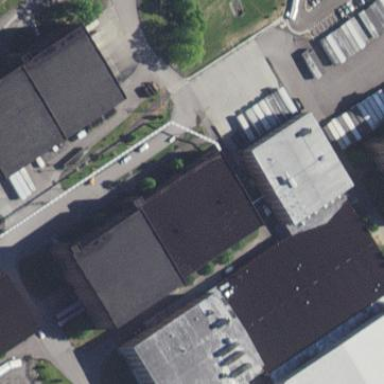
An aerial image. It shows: Building with black roof.